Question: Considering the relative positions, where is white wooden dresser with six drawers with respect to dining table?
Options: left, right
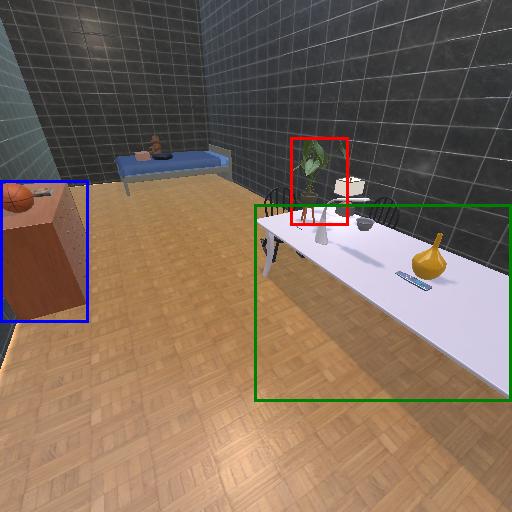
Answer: left